Field crop: tomato
Growth stage: 1
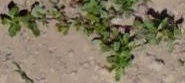
Species: portulaca